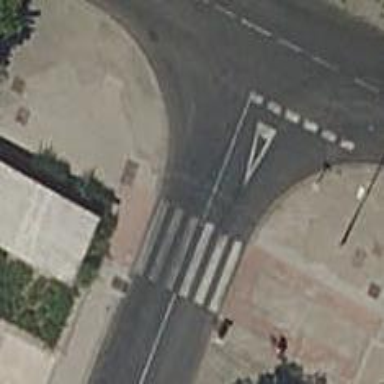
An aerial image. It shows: Uncontrolled road crossing with markings.